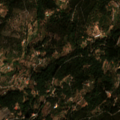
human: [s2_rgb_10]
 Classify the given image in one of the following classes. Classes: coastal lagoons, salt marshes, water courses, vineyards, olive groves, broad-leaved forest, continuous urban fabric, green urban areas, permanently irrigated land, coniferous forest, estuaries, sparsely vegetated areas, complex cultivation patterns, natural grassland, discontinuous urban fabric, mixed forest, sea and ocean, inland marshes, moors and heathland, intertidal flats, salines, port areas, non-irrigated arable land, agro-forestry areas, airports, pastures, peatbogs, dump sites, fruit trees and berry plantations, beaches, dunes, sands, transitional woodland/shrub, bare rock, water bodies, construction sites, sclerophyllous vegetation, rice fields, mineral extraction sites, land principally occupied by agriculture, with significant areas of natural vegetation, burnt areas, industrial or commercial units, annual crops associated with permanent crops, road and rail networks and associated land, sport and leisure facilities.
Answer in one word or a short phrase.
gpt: complex cultivation patterns, land principally occupied by agriculture, with significant areas of natural vegetation, broad-leaved forest